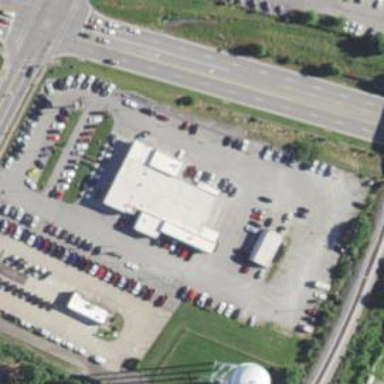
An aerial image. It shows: Building housing car shop.